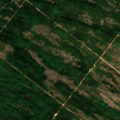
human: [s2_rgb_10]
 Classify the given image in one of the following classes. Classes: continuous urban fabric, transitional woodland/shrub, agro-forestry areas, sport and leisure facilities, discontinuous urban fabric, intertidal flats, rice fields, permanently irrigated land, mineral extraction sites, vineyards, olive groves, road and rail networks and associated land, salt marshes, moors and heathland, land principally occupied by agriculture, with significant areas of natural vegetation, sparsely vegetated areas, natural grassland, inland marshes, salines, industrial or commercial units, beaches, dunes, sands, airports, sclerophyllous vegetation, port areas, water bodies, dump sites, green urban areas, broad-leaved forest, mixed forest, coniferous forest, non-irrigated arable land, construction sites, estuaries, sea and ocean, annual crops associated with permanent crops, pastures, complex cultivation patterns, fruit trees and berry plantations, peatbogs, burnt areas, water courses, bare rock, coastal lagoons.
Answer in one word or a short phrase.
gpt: broad-leaved forest, transitional woodland/shrub